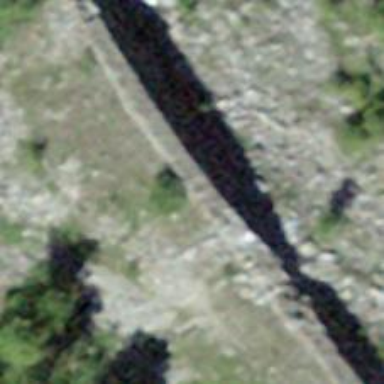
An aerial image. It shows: Wall barrier.